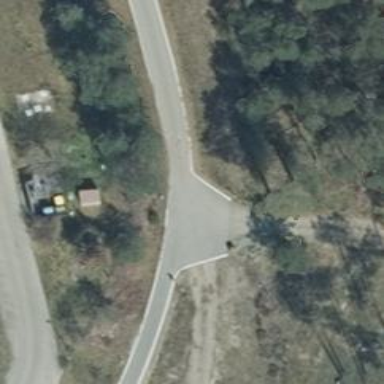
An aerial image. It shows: Asphalt cycleway.